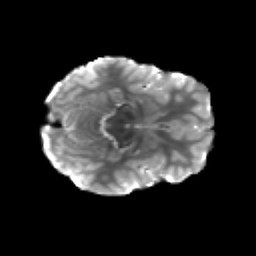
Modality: T2w
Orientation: axial
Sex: male
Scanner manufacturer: siemens
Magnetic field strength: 3 T
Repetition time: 5 s
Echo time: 0.071 s